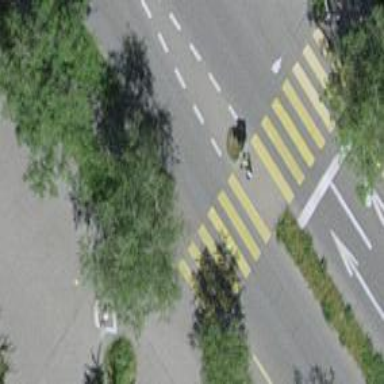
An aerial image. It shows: Road with traffic signals.